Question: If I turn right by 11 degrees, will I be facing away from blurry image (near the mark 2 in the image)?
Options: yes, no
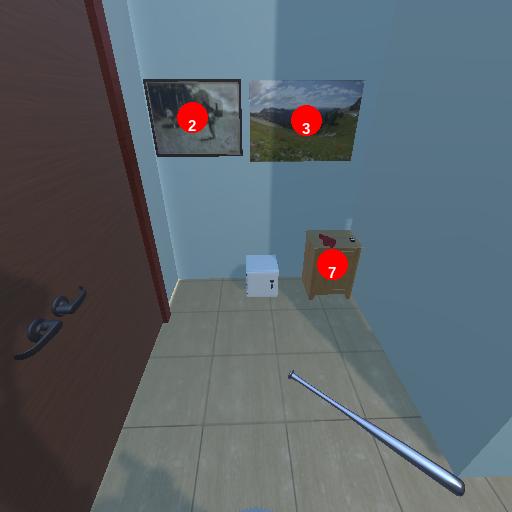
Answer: yes